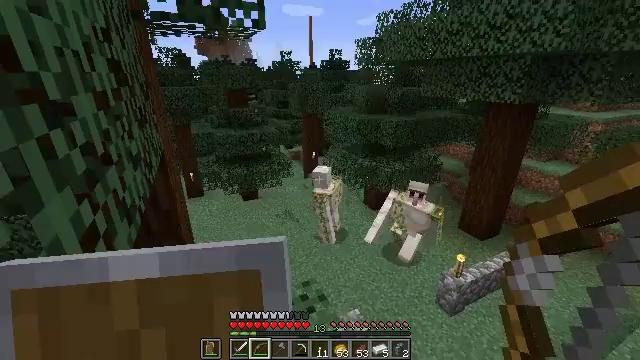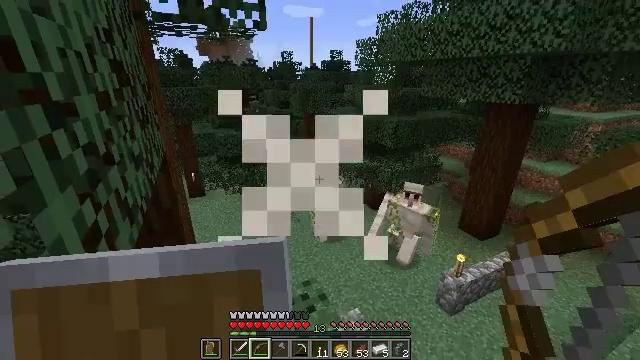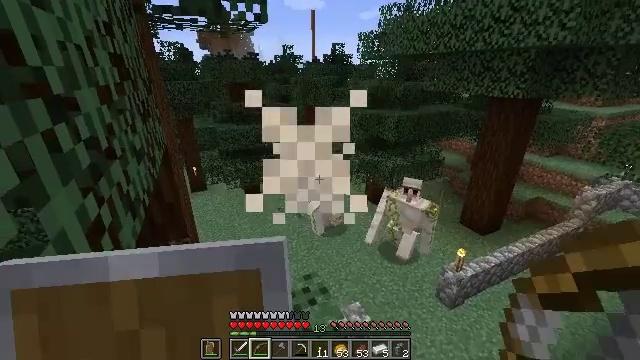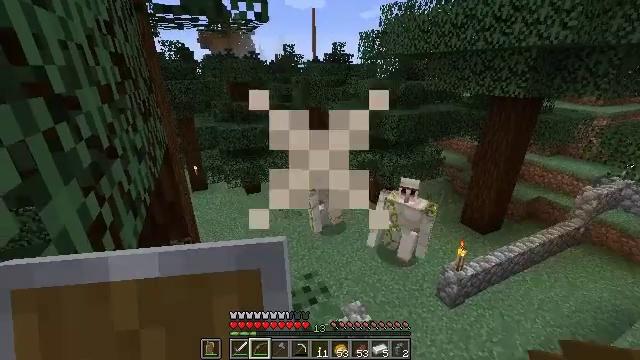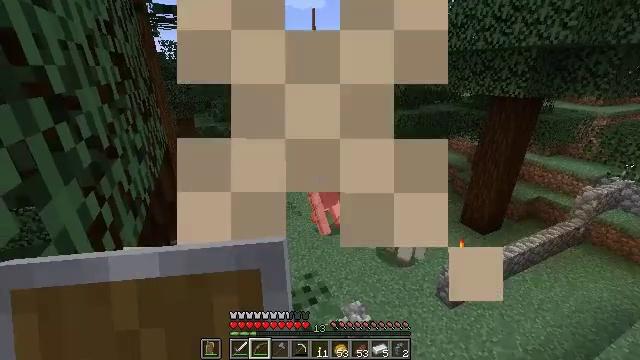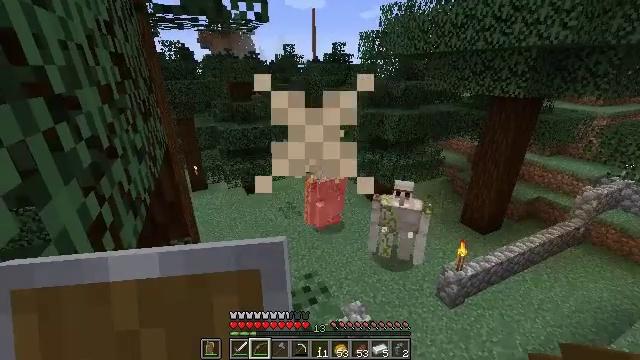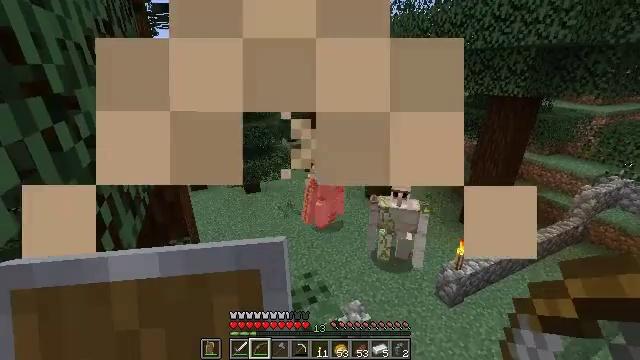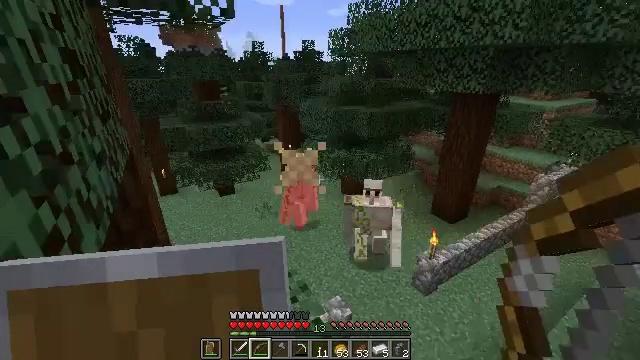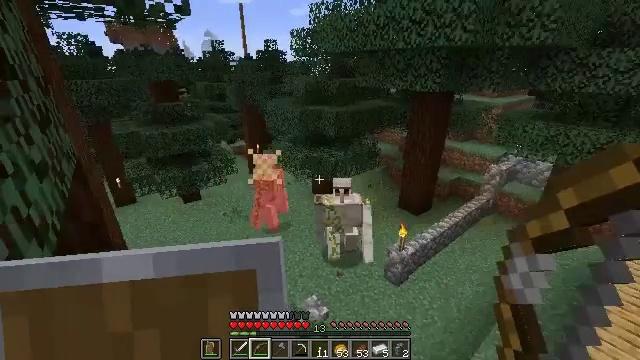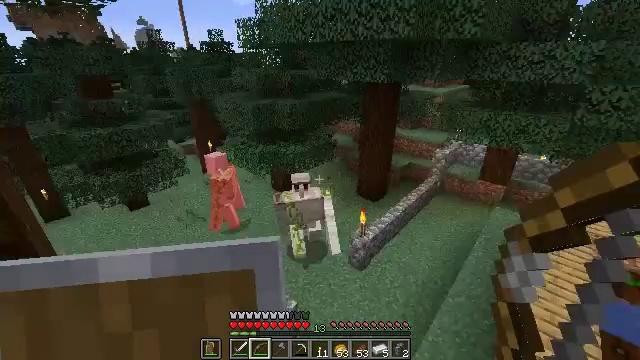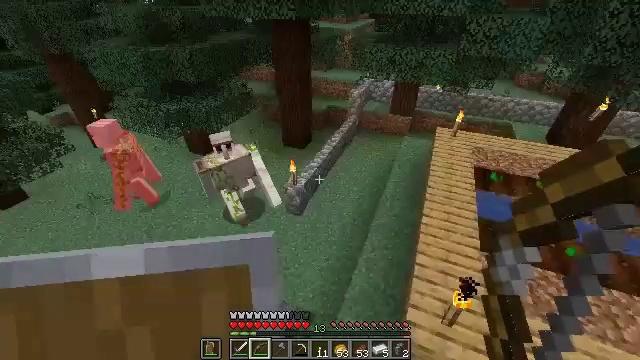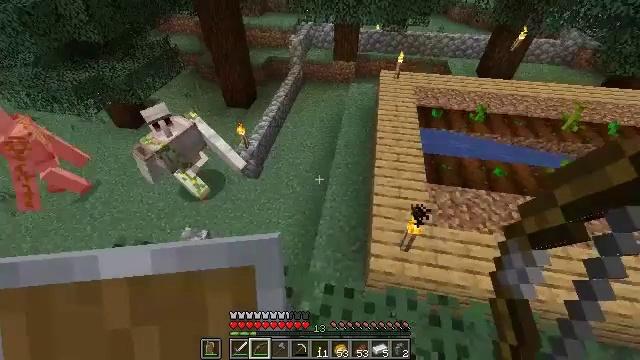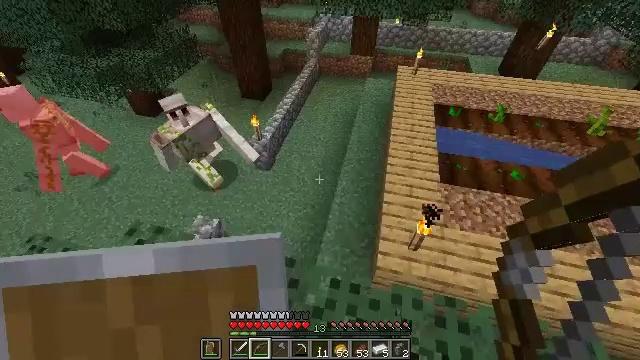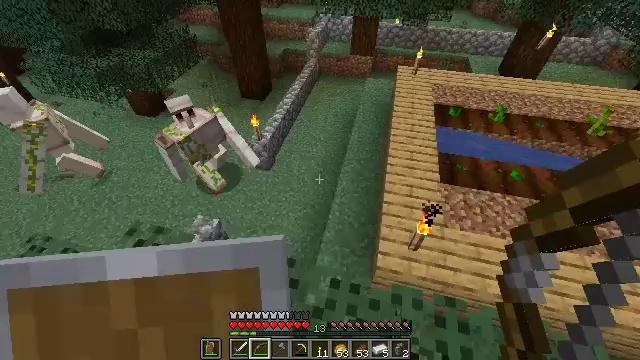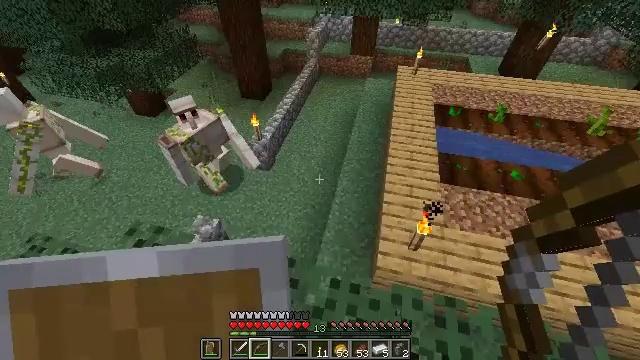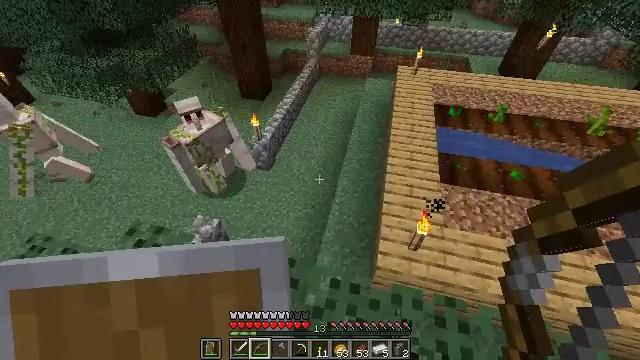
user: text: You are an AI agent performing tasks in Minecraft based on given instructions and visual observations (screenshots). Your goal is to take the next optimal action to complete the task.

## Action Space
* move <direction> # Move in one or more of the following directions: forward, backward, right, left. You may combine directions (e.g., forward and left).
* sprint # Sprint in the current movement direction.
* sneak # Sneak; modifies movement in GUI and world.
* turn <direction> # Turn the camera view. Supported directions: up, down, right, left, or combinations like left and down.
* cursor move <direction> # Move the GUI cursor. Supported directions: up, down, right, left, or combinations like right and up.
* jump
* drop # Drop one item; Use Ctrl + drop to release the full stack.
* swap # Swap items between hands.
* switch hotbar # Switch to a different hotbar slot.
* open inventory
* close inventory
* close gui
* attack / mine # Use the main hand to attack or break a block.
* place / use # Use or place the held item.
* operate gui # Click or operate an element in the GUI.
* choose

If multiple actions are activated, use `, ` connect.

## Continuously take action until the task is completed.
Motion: motion action
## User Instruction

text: Destroy the spruce leaves to get sticks and saplings.
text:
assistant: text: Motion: no_op
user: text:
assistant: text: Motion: turn down
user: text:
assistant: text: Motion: no_op
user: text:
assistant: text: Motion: no_op
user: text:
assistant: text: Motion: no_op
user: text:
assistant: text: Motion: no_op
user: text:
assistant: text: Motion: turn right
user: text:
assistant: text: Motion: turn right
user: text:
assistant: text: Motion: turn right and down
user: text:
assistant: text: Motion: turn right and down
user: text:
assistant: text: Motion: turn right and down
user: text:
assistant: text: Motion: turn left and down
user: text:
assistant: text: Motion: no_op
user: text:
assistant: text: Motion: no_op
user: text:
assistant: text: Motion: no_op
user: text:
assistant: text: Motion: turn right
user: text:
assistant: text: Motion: turn right and down
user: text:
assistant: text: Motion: turn right and down
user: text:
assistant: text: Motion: turn right and down
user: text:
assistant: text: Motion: turn up
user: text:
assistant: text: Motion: no_op
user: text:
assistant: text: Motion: no_op
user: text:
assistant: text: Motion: no_op
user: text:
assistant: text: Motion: no_op
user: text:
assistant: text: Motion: no_op
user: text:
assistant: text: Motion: no_op
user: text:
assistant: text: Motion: no_op
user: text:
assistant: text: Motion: no_op
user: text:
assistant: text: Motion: turn left and up
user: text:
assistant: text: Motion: turn left